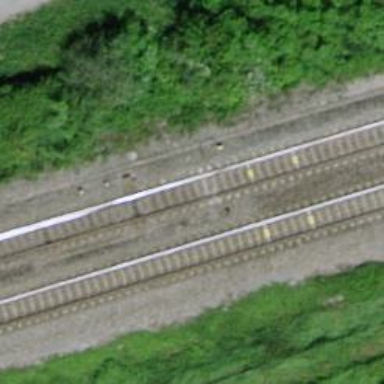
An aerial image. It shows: Railway switch.